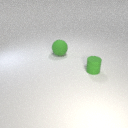
small green rubber cylinder in front of large green rubber sphere